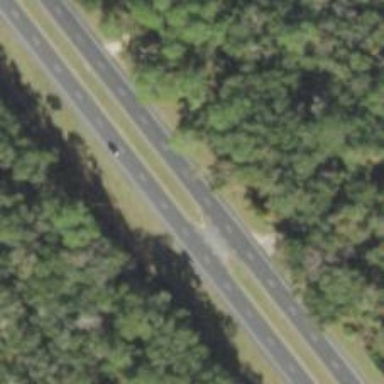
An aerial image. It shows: Trunk link highway.